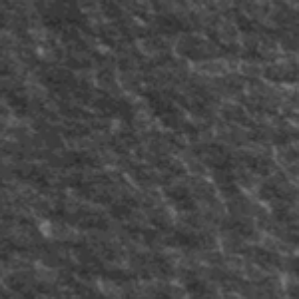
Label: frost